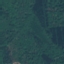
Land use / land cover class: Forest